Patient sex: F
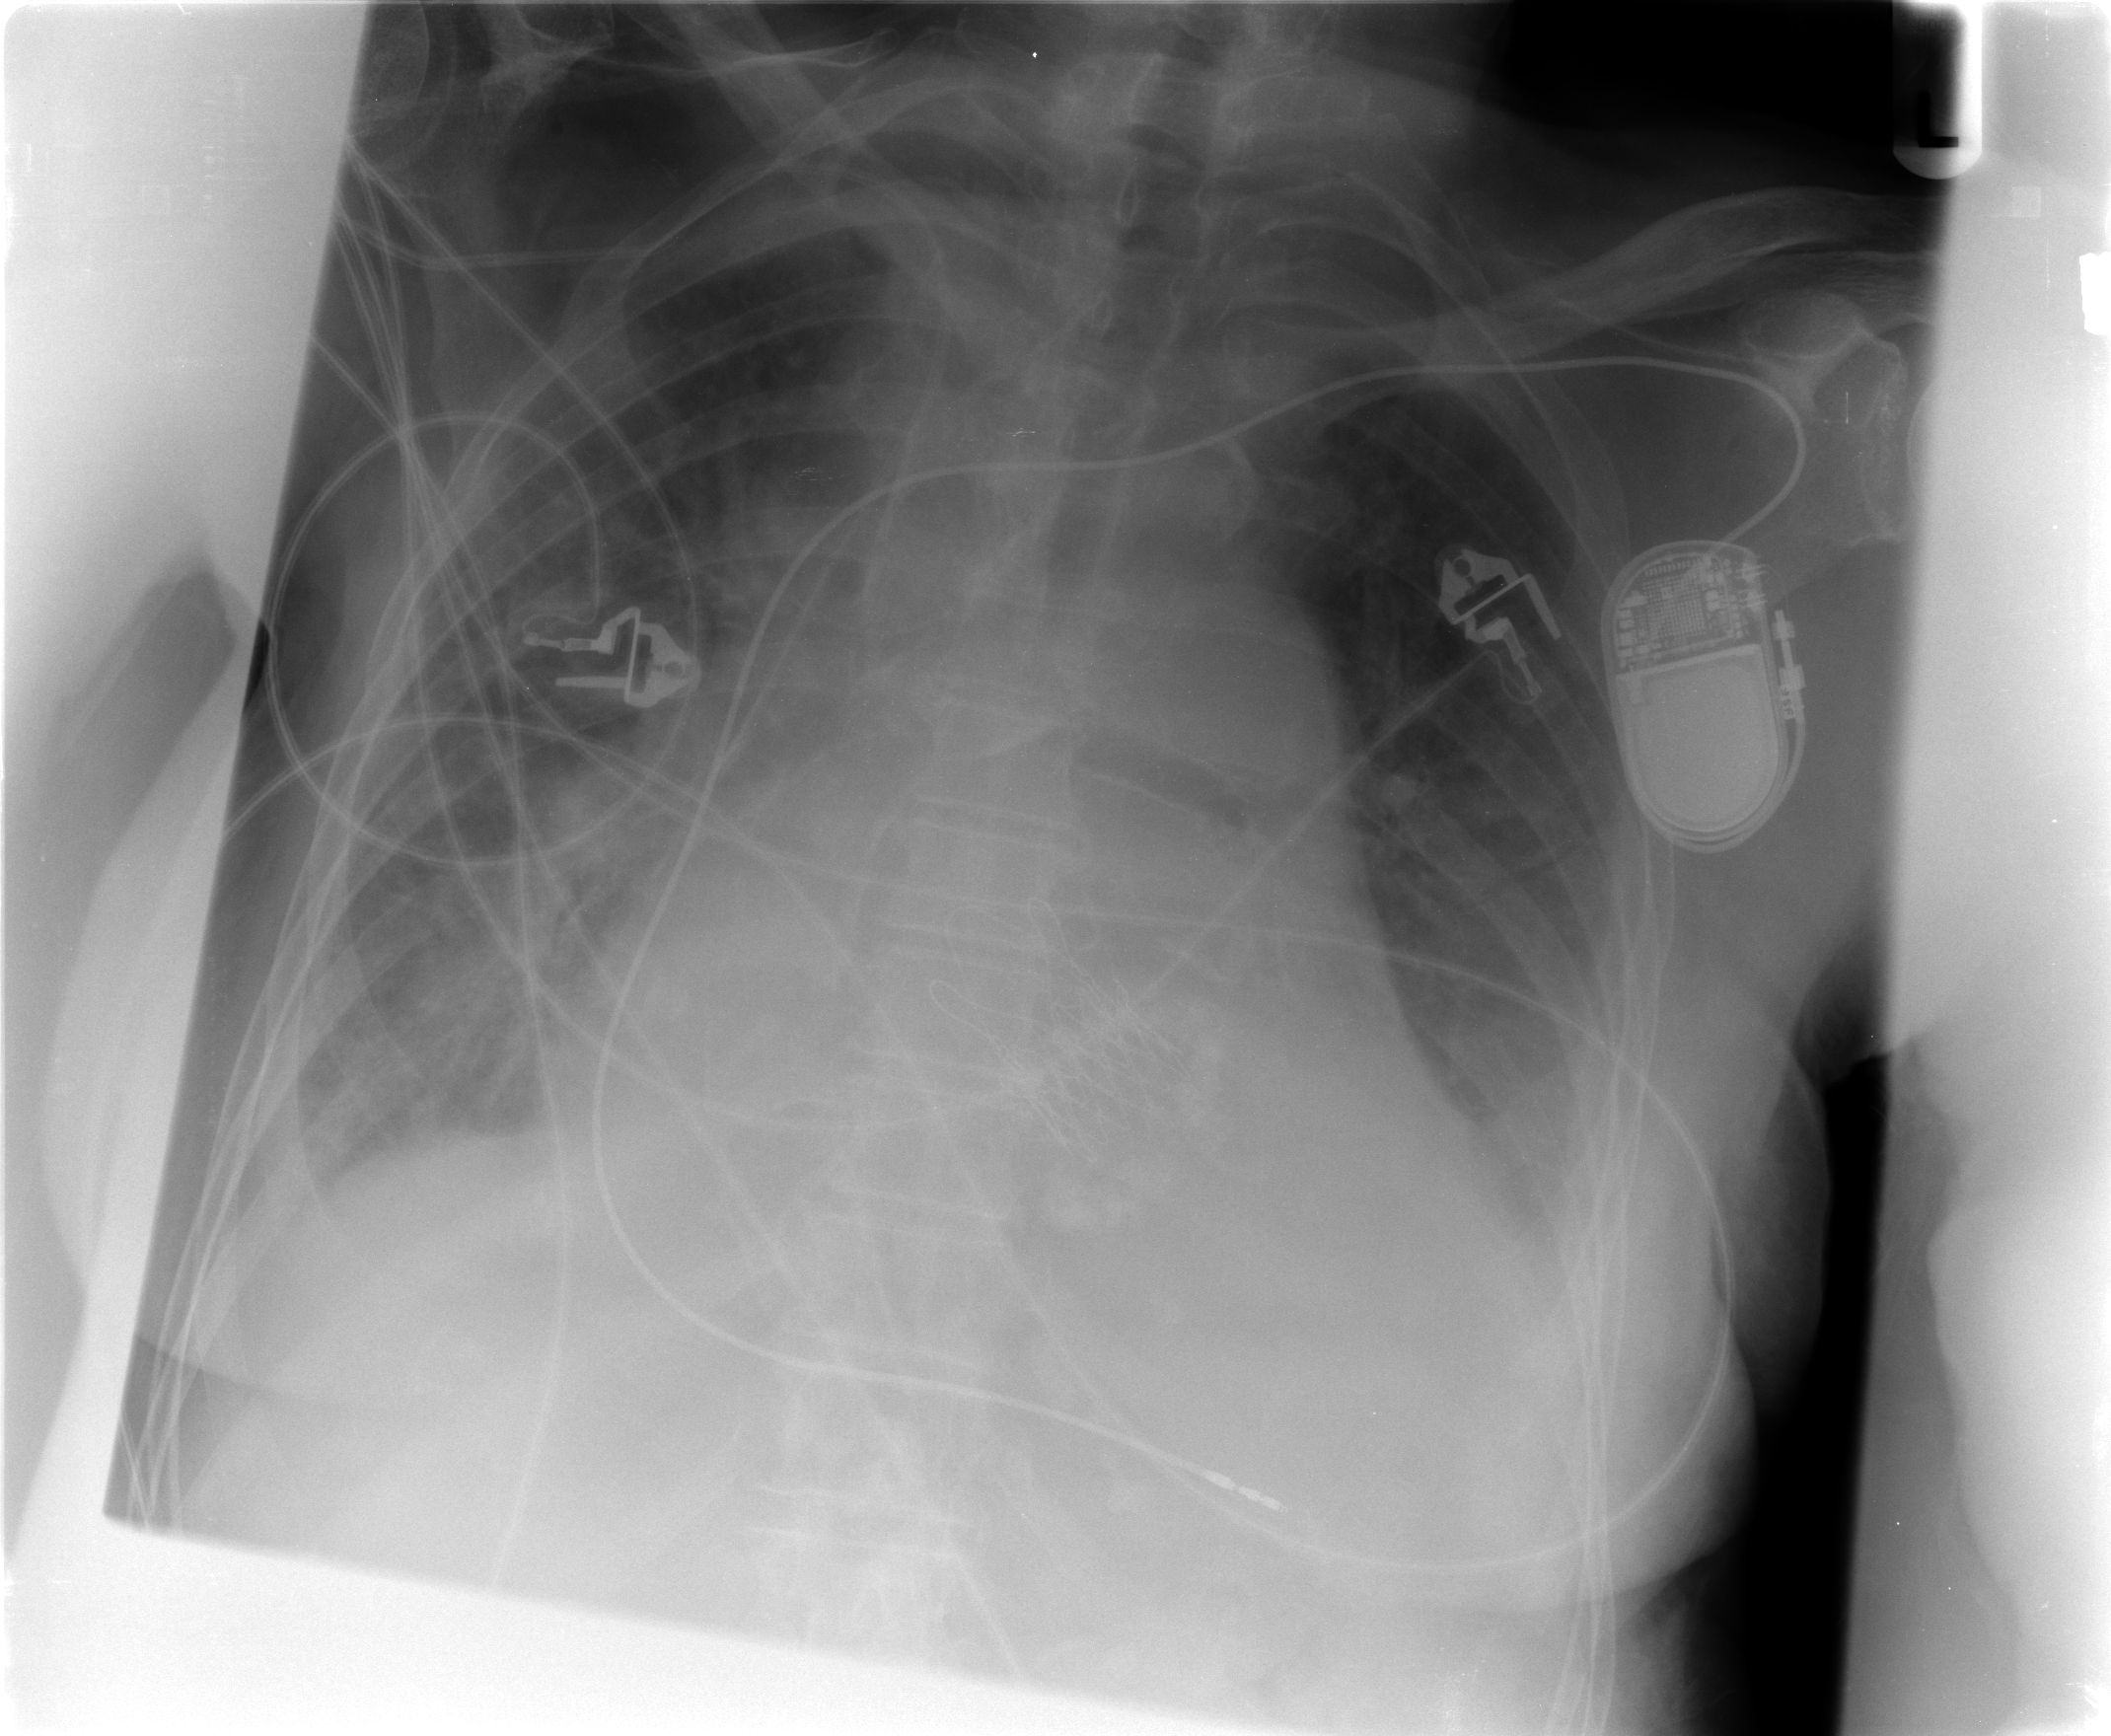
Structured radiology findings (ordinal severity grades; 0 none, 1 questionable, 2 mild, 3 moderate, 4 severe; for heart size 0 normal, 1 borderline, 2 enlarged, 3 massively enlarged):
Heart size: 2
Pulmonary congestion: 1
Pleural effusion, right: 1
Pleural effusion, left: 1
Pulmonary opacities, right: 1
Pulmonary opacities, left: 0
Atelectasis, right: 2
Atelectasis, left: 2